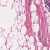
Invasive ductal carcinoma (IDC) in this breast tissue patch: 1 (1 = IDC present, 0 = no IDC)